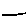
Label: line